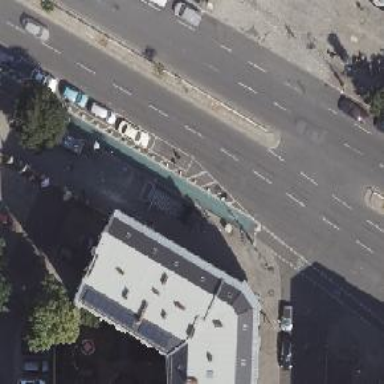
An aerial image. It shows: Secondary road with asphalt surface. It has lane markings and is dual carriageway.